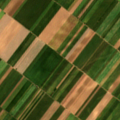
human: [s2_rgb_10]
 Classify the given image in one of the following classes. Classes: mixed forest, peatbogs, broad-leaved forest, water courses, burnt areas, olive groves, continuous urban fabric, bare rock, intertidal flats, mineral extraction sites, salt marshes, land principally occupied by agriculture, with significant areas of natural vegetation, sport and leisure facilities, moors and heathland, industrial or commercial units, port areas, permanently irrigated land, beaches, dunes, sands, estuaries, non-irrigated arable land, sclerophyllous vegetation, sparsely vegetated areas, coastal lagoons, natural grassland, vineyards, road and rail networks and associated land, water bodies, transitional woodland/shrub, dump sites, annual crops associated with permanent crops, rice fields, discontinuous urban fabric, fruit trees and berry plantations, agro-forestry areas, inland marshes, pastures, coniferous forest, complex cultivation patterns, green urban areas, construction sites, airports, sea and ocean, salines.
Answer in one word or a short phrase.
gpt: non-irrigated arable land